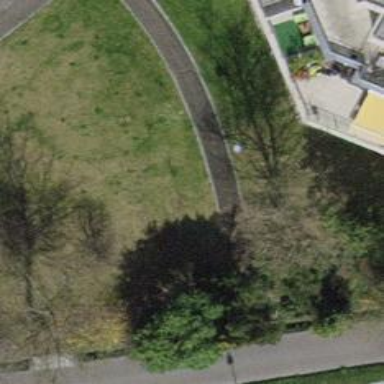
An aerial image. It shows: Paved footway.